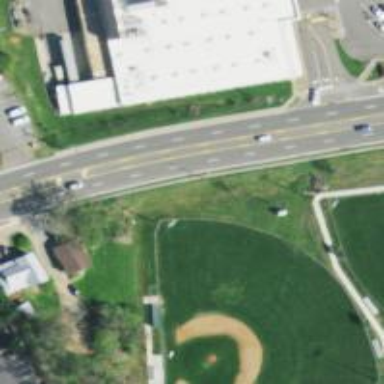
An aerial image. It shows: Baseball pitch for leisure land.